Field crop: maize
Growth stage: 2
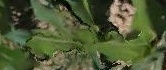
Species: maize